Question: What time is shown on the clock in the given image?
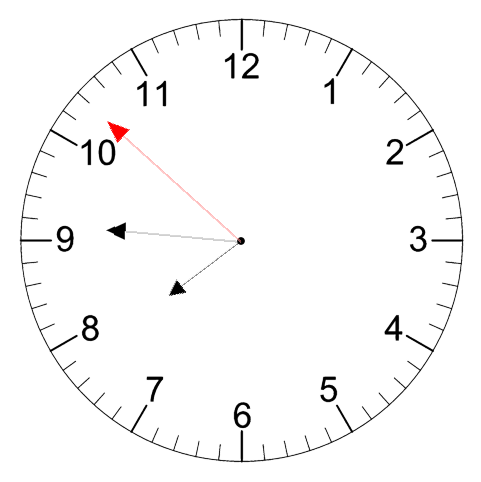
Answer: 07:45:52